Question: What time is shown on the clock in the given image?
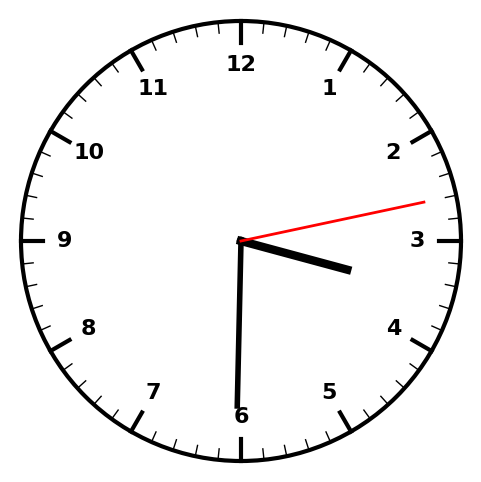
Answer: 03:30:13